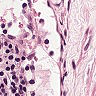
Metastatic tissue present: no